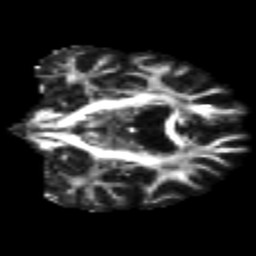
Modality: FA
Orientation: coronal
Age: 46
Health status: ill
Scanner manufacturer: philips
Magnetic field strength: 3 T
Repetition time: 9 s
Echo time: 0.127 s